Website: macys
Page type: customer-info-address
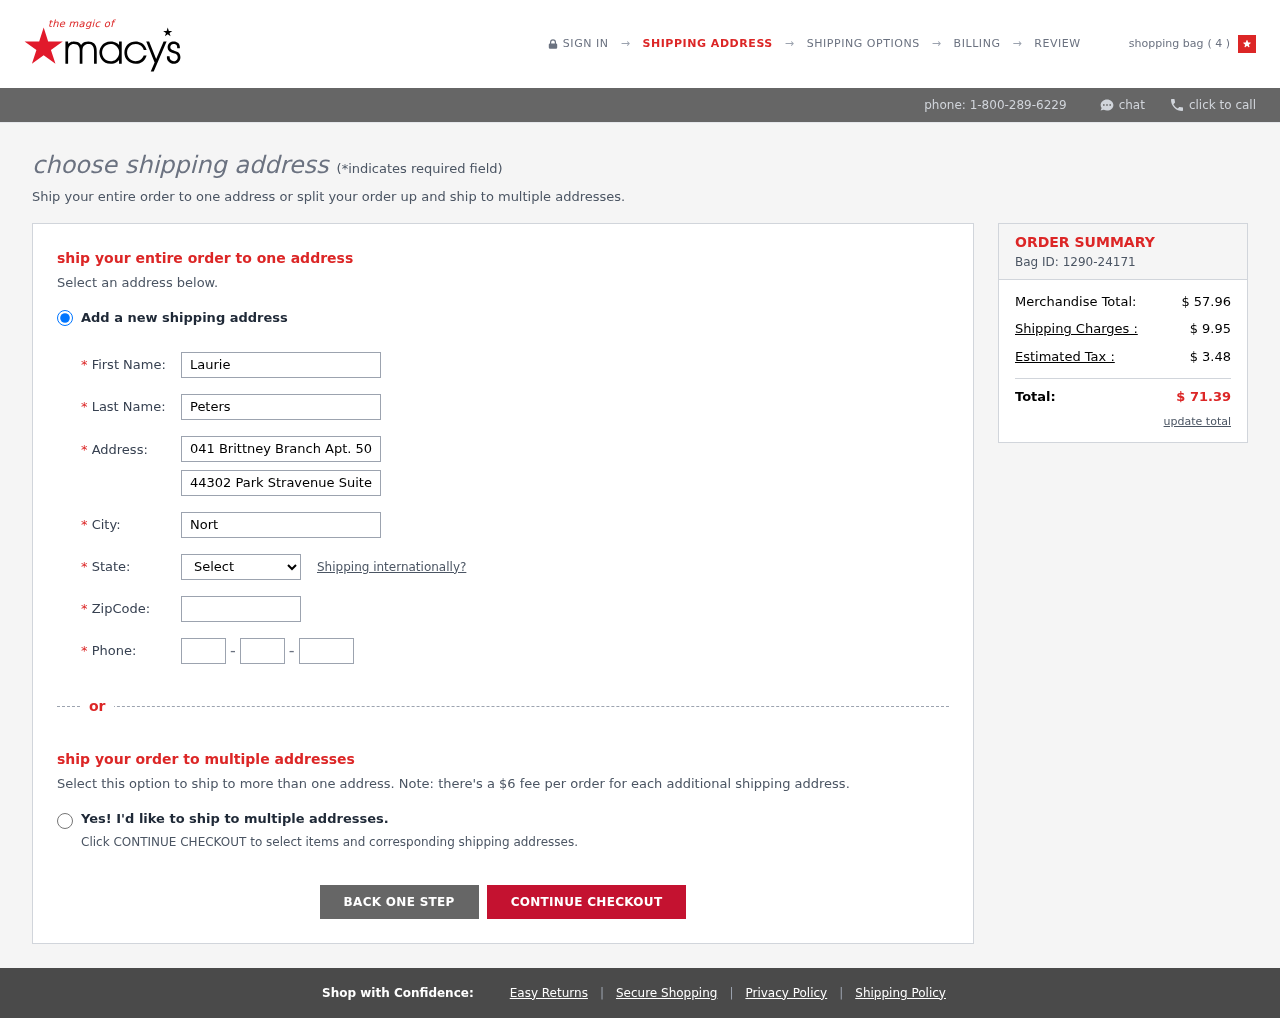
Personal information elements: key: PII_CITY
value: North Royshire
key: PII_FIRSTNAME
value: Laurie
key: PII_LASTNAME
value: Peters
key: PII_PHONE_AREA
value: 696
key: PII_PHONE_PREFIX
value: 779
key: PII_PHONE_SUFFIX
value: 7303
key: PII_POSTCODE
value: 04488
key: PII_STATE_ABBR
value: ID
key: PII_STREET
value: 041 Brittney Branch Apt. 501
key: PII_STREET2
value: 44302 Park Stravenue Suite 184
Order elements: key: ORDER_NUM_ITEMS
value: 4
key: ORDER_ID
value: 1290-24171
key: ORDER_SUBTOTAL
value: $ 57.96
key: ORDER_SHIPPING_COST
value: $ 9.95
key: ORDER_TAX
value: $ 3.48
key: ORDER_TOTAL
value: $ 71.39